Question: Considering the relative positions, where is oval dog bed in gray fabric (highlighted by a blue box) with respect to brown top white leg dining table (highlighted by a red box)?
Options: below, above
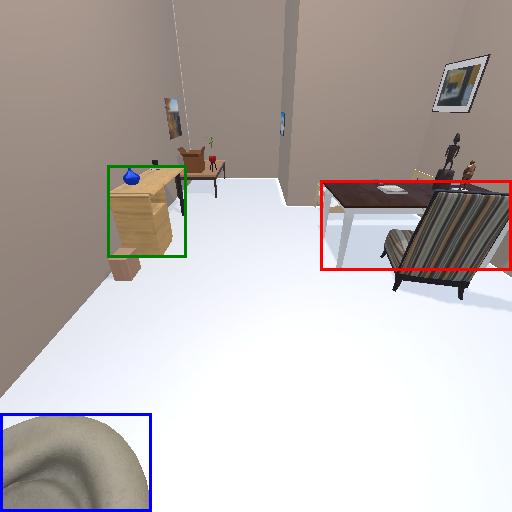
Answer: below